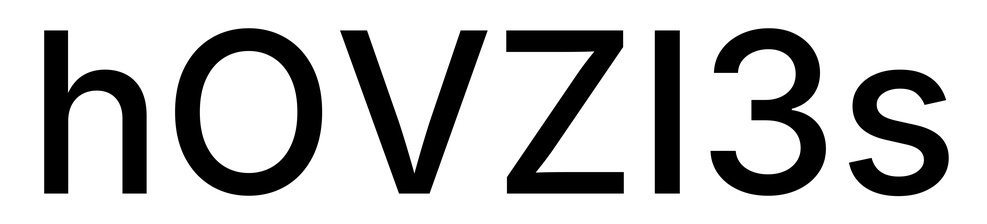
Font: Inter_Medium